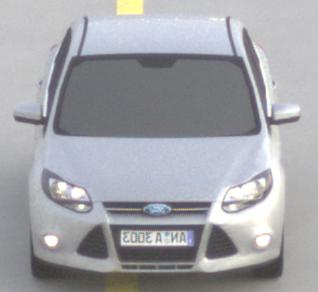
Make: Ford
Model: Focus 1.6 Ti-VCT
Detailed model: Focus (III)
Model produced from: 2011/09
Model produced until: 2014/09
Doors: 5
Color: white
Road condition: dry road
Daytime: sunrise or sunset
Contrast: low contrast